Interaction volume radius: 10 \u00c5
Interaction volume height: 20 \u00c5
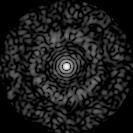
Disorder parameter: 0.8293